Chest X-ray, PA view. Patient: 39 years old, sex F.
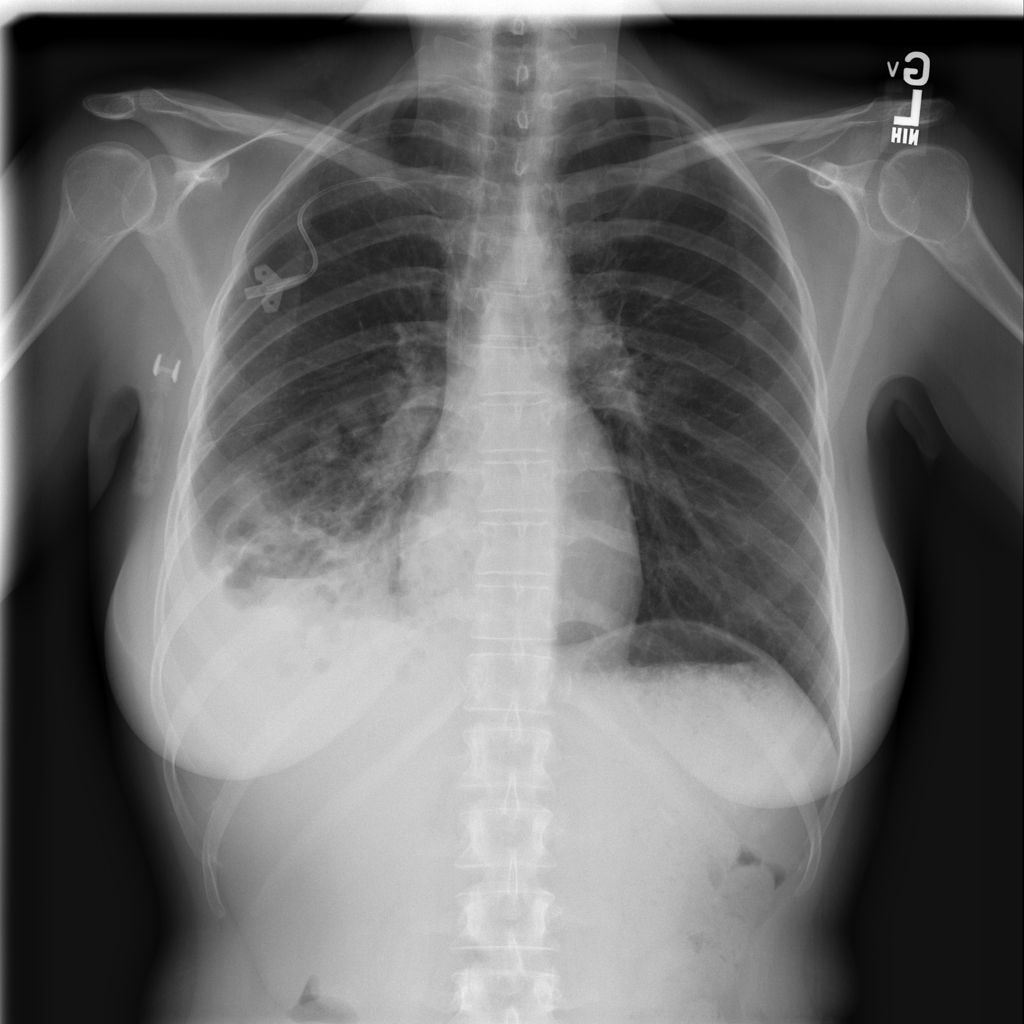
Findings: Effusion, Infiltration